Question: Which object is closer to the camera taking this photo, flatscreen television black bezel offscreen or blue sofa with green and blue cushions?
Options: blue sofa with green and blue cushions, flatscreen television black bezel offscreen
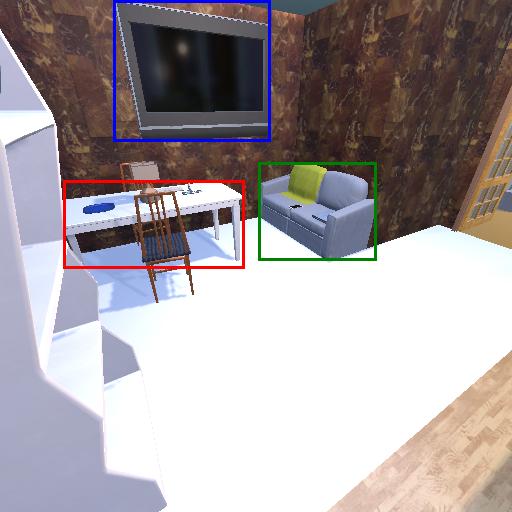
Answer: blue sofa with green and blue cushions